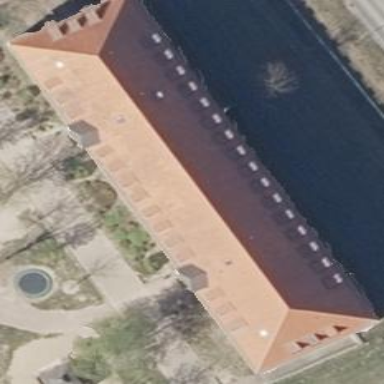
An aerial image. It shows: School building with hipped roof.